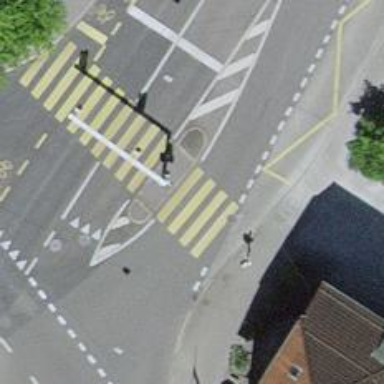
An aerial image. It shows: Kerb barrier.